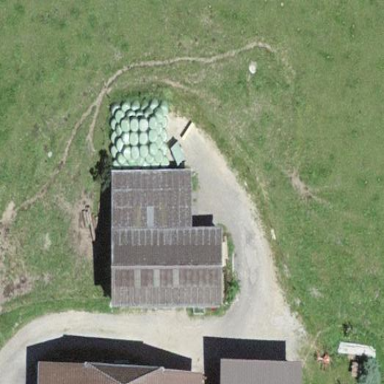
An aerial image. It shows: Shed.